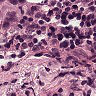
Metastatic tissue present: yes